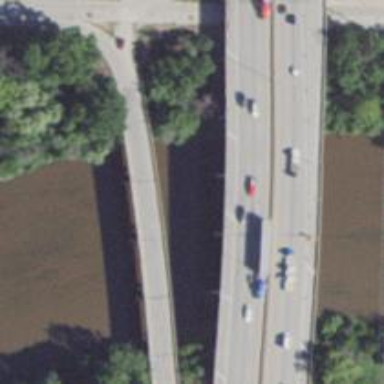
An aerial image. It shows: There is bridge in the image.